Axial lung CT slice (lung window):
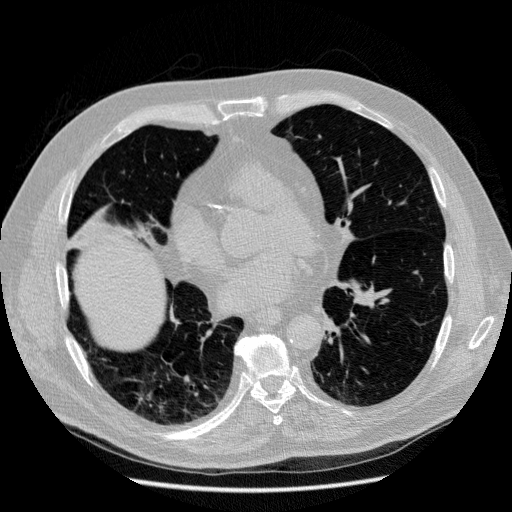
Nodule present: no